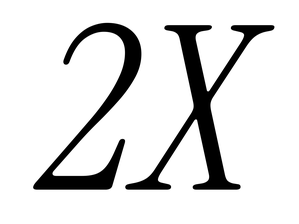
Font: InstrumentSerif-Italic